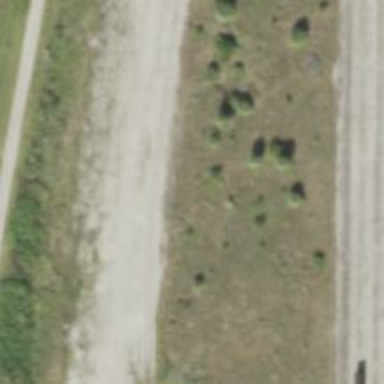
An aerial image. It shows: Disused railway spur.